Question: I know we should basically try to do our own stuff here, and this is not a place to make requests but I really hate having to read stuff from Html, I truly don't understand it's ways.
So, I will be awarding a bounty of 150 points (not that I'm cheap, I just can't do more :( ) if I can get some good help, or at least being pointed in the right direction with some sample code.
- <URL>
That's it, when the user clicks a link, they will be taken to a different fragment that shows the full <URL>, and I'll figure out how to get that later, once I can get this done.
So, I tried using HtmlCleaner with the following bit:
'''
private class CleanUrlTask extends AsyncTask<Void, Void, Void> {
@Override
protected Void doInBackground(Void... params) {
try {
//try cleaning the nasa page.
mNode = mCleaner.clean(mUrl);
} catch (Exception e) {
Constants.logMessage("Error cleaning file" + e.toString());
}
return null;
}
@Override
protected void onPostExecute(Void result) {
try {
//For now I am just writing to an xml file to sort of read through
//God is HTML code ugly.
new PrettyXmlSerializer(mProps).writeToFile(
mNode, FILE_NAME, "utf-8"
);
} catch (Exception e) {
Constants.logMessage("Error writing to file: " + e.toString());
}
}
}
'''
But from there, I am pretty much lost. Here's the <URL> for each article content, it seems to go like this: and

So, if anybody is up for helping me figure out how to obtain the content somehow, i'd greatly appreciate it.
Just as a side note, this project is for educational purposes as part of the 2013 NASA International Space Apps Challenge, more info <URL>.
As a Bonus question, The same link contains information for Current, Future, and Past Expeditions, including the current members, and for each member of the expedition, there is a link to their Bio page.
The Tags for those seem not to be repetitive, however the names seem to be preset and constant, you have "tab1", "tab2", and "tab3", and so forth and on.
What I'd like to obtain from that is:
- - -
Again, Thanks for the support if any, I really appreciate it.
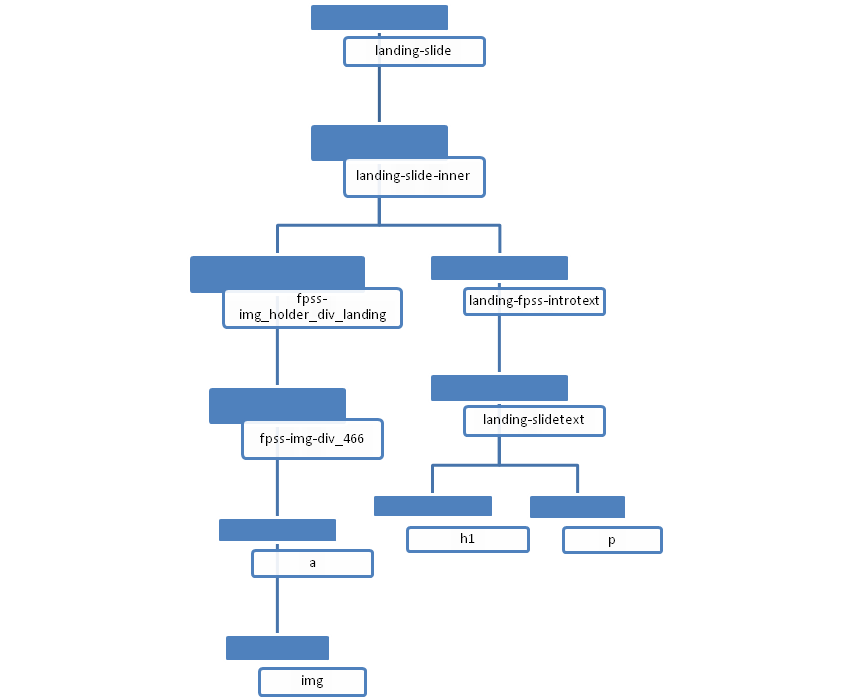
Answer: So Apparently all I needed to do was to figure out how to use <URL> in order to get the data from the XML output.
So Basically, the idea with XPATH is that you can get any node withing the XML, and in my case, as you can see in the image above, I wanted to get very specific information.
Here's the XPATH for the Article Link:
'''
public static final String XPATH_ARTICLE_LINKS =
"//div[@class='landing-slide']/div[@class='landing-slide-inner']/div[@class='fpss-img_holder_div_landing']/div[@id='fpss-img-div_466']/a/@href";
'''
Where '//div[@class='landing-slide']' means that I am looking for any whose class name is (the '//' declares that) of where they may be located in the document. And from there on, I just go further into the hierarchy of the item to finally obtain the value for the 'href' attribute (attributes are pointed via the character).
Now that we have the XPATH, we just need to pass this value to the HTML cleaner. I am doing this via a 'AsyncTask' and please keep in mind that this isn't the final code, but it certainly gets the info I want.
First, the XPATHs used:
'''
private class News {
static final String XPATH_ARTICLE_LINKS =
"//div[@class='landing-slide']/div[@class='landing-slide-inner']/div[@class='fpss-img_holder_div_landing']/div[@id='fpss-img-div_466']/a/@href";
static final String XPATH_ARTICLE_IMAGES =
"//div[@class='landing-slide']/div[@class='landing-slide-inner']/div[@class='fpss-img_holder_div_landing']/div[@id='fpss-img-div_466']/a/img/@src";
static final String XPATH_ARTICLE_HEADERS =
"//div[@class='landing-slide']/div[@class='landing-slide-inner']/div[@class='landing-fpss-introtext']/div[@class='landing-slidetext']/h1/a";
static final String XPATH_ARTICLE_DESCRIPTIONS =
"//div[@class='landing-slide']/div[@class='landing-slide-inner']/div[@class='landing-fpss-introtext']/div[@class='landing-slidetext']/p";
}
'''
Now for the AsyncTask:
'''
private class CleanUrlTask extends AsyncTask<Void, Void, Void> {
@Override
protected Void doInBackground(Void... params) {
try {
//try cleaning the nasa page. (Root Node)
mNode = mCleaner.clean(mUrl);
//Get all of the article links
Object[] mArticles = mNode.evaluateXPath(News.XPATH_ARTICLE_LINKS);
//Get all of the image links
Object[] mImages = mNode.evaluateXPath(News.XPATH_ARTICLE_IMAGES);
//Get all of the Article Titles
Object[] mTitles = mNode.evaluateXPath(News.XPATH_ARTICLE_HEADERS);
//Get all of the Article Descriptions
Object[] mDescriptions = mNode.evaluateXPath(News.XPATH_ARTICLE_DESCRIPTIONS);
Constants.logMessage("Found : " + mArticles.length + " articles");
//Value containers
String link, image, title, description;
for (int i = 0; i < mArticles.length; i++) {
//The Nasa Page returns link that are often not fully qualified URL, so I need to append the prefix if needed.
link = mArticles[i].toString().startsWith(FULL_HTML_PREFIX)? mArticles[i].toString() : NASA_PREFIX + mArticles[i].toString();
image = mImages[i].toString().startsWith(FULL_HTML_PREFIX)? mImages[i].toString() : NASA_PREFIX + mImages[i].toString();
//On the previous two items we were getting the attribute value
//Here, we actually need the text inside the actual element, and so we want to cast the object to a TagNode
//The TagNode allows to extract the Text for the supplied element.
title = ((TagNode)mTitles[i]).getText().toString();
description = ((TagNode)mDescriptions[i]).getText().toString();
//Only log the values for now.
Constants.logMessage("Link to article is " + link);
Constants.logMessage("Image from article is " + image);
Constants.logMessage("Title of article is " + title);
Constants.logMessage("Description of article is " + description);
}
} catch (Exception e) {
Constants.logMessage("Error cleaning file" + e.toString());
}
return null;
}
'''
In case anyone was just as lost as I was, I hope this can shed some light upon your way.